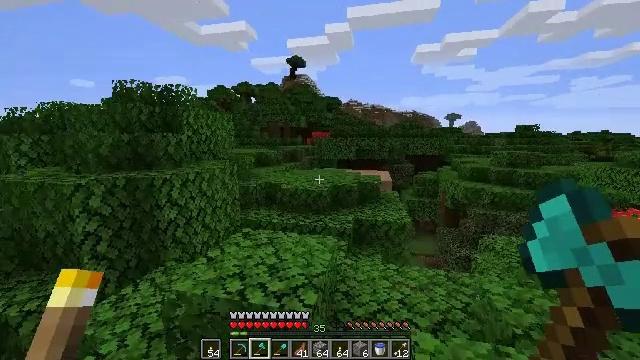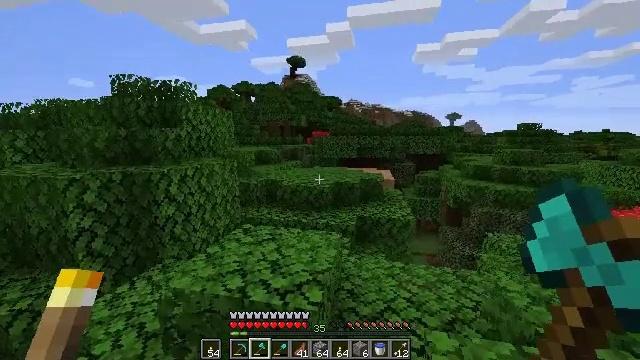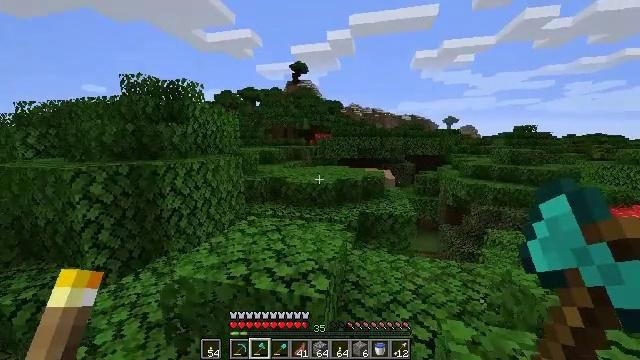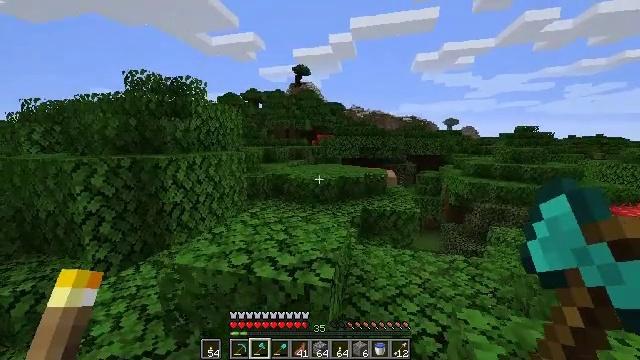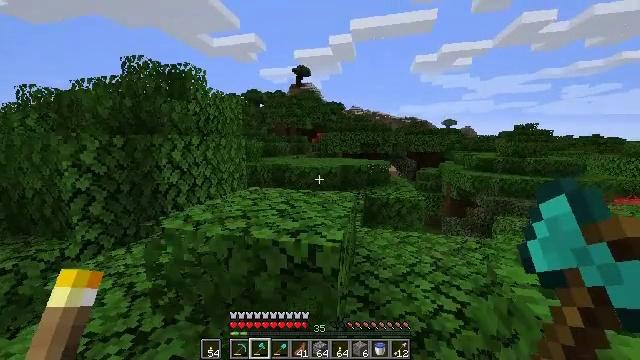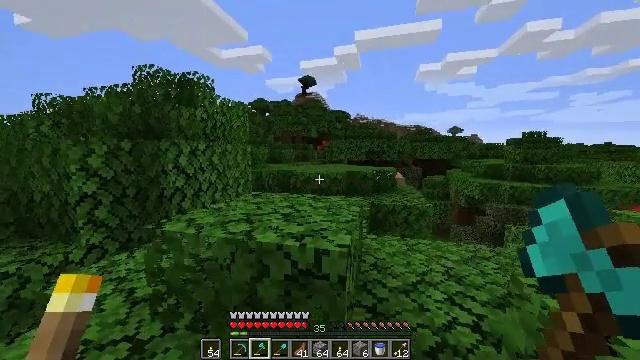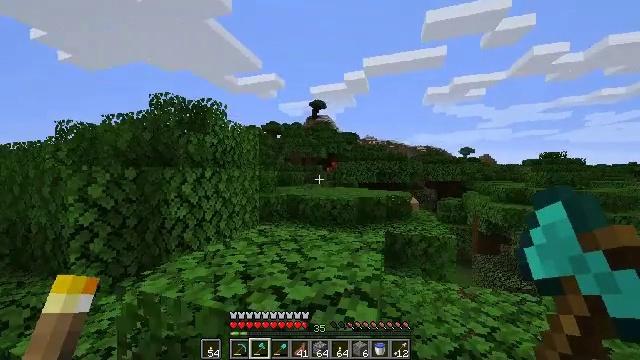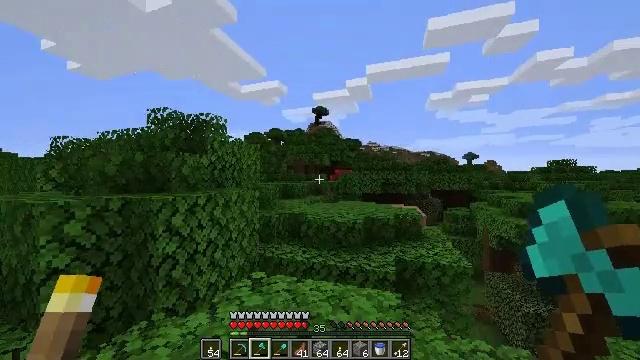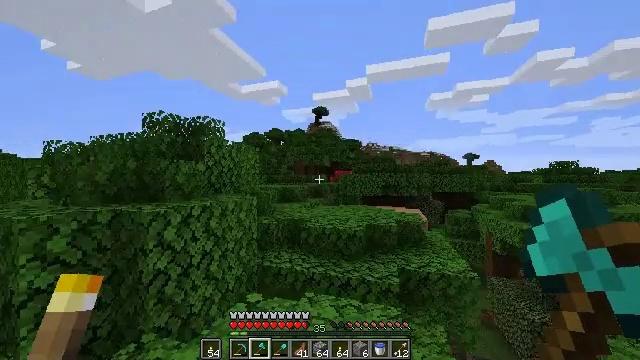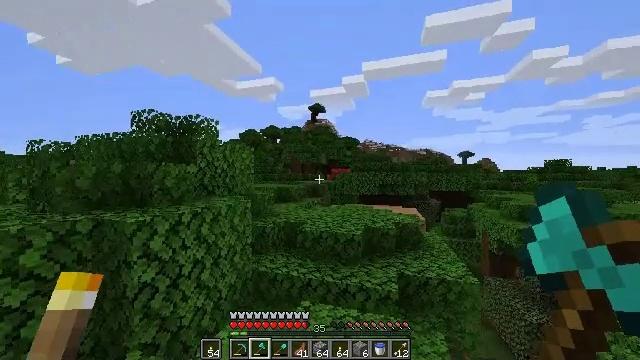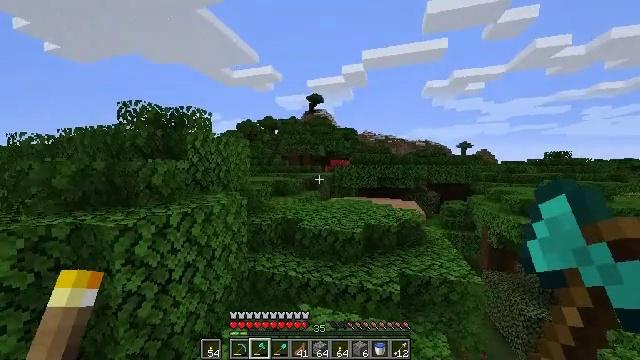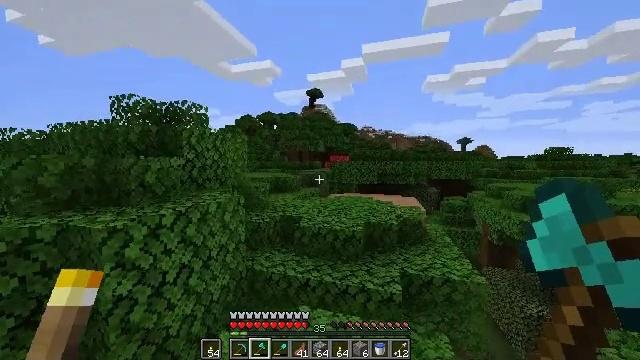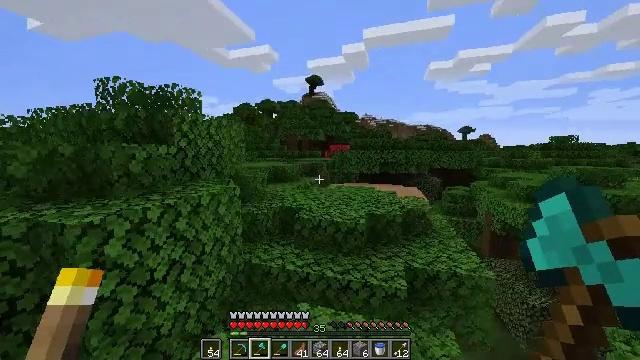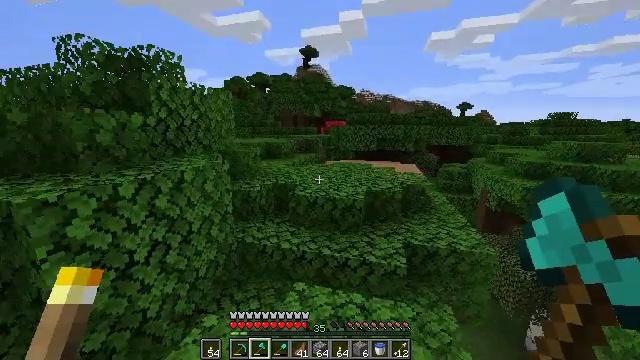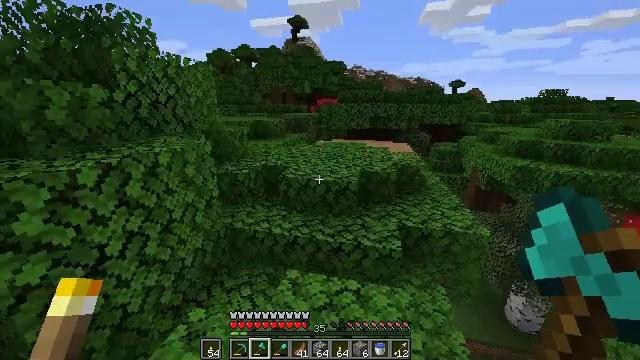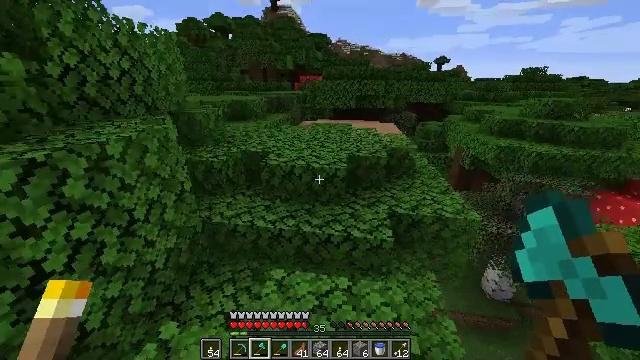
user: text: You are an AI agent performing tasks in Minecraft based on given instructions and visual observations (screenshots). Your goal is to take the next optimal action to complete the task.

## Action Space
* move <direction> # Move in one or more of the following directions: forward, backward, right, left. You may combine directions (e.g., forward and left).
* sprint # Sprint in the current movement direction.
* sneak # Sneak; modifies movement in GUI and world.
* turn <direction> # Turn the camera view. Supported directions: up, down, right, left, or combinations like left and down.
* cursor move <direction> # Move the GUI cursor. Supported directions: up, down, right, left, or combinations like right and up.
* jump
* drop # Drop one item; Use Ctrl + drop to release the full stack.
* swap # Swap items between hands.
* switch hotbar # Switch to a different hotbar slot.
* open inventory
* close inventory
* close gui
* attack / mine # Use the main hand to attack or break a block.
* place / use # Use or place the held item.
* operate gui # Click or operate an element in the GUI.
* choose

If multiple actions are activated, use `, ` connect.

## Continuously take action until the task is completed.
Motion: motion action
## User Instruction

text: Collect some oak leaves.
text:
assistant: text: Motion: move forward, sprint, jump
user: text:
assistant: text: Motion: move forward, sprint, jump
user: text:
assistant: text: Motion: move forward, sprint, jump
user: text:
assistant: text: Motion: move forward, sprint, jump
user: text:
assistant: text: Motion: move forward, sprint, turn left and up, jump
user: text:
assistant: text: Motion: move forward, sprint, turn left and up, jump
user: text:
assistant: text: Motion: move forward, sprint, turn up, jump
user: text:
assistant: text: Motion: move forward, sprint, jump
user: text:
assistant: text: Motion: move forward, sprint, jump
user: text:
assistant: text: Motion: move forward, sprint, turn down, jump
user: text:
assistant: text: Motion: move forward, sprint, turn down, jump
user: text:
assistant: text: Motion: move forward, sprint, turn down, jump
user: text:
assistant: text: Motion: move forward, sprint, turn right and down, jump
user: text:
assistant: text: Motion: move forward, sprint, turn right and down, jump
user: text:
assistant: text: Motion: move forward, sprint, turn right and down, jump
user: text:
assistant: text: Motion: move forward, sprint, turn right and down, jump
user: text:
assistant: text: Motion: move forward, sprint, turn right, jump
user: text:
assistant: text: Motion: move forward, sprint, jump
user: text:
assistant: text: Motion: move forward, sprint, jump
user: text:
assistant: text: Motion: move forward, sprint, jump
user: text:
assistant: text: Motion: move forward, sprint, jump
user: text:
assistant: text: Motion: move forward, sprint, jump
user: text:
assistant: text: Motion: move forward, sprint, jump
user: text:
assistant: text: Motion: move forward, sprint, jump
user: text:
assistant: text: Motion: move forward, sprint, turn left, jump
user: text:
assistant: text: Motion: move forward, sprint, turn left and up, jump
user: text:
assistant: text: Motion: move forward, sprint, turn left and up, jump
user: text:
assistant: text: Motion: move forward, sprint, turn left and up, jump
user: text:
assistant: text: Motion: move forward, sprint, turn left and up, jump
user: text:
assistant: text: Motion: move forward, sprint, jump